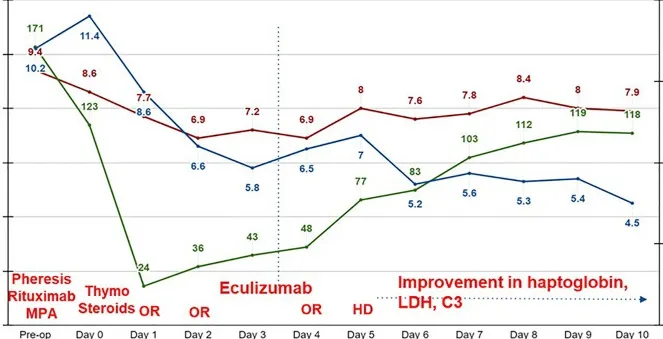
Timeline of hospital course of patient after a living unrelated kidney transplantation. C3, complement 3; HD, hemodialysis; LDH, lactate dehydrogenase; OR, operative room; thymo, thymoglobulin; MPA, mycophenolic acid.
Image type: chart (chart)